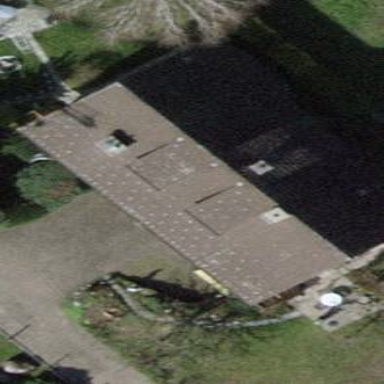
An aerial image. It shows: Terrace building.